Interaction volume radius: 5 \u00c5
Interaction volume height: 30 \u00c5
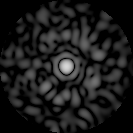
Disorder parameter: 0.8232